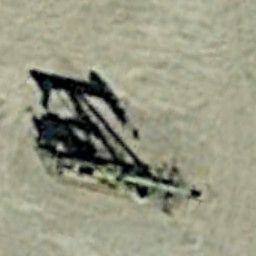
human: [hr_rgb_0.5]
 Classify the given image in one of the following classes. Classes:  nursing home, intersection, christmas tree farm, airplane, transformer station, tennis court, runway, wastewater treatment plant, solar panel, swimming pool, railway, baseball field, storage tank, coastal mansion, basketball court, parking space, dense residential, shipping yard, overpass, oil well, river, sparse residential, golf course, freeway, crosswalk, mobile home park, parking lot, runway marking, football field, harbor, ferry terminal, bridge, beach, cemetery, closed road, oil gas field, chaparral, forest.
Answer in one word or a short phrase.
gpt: oil well